Field crop: maize
Growth stage: 2
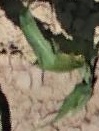
Species: maize